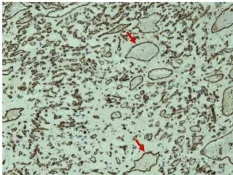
Immunohistochemistry staining of the mass shows that the endothelial cells of capillary vessels (red arrows) were positive (brown=positive) for CD31.
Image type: pathology (immunostaining)